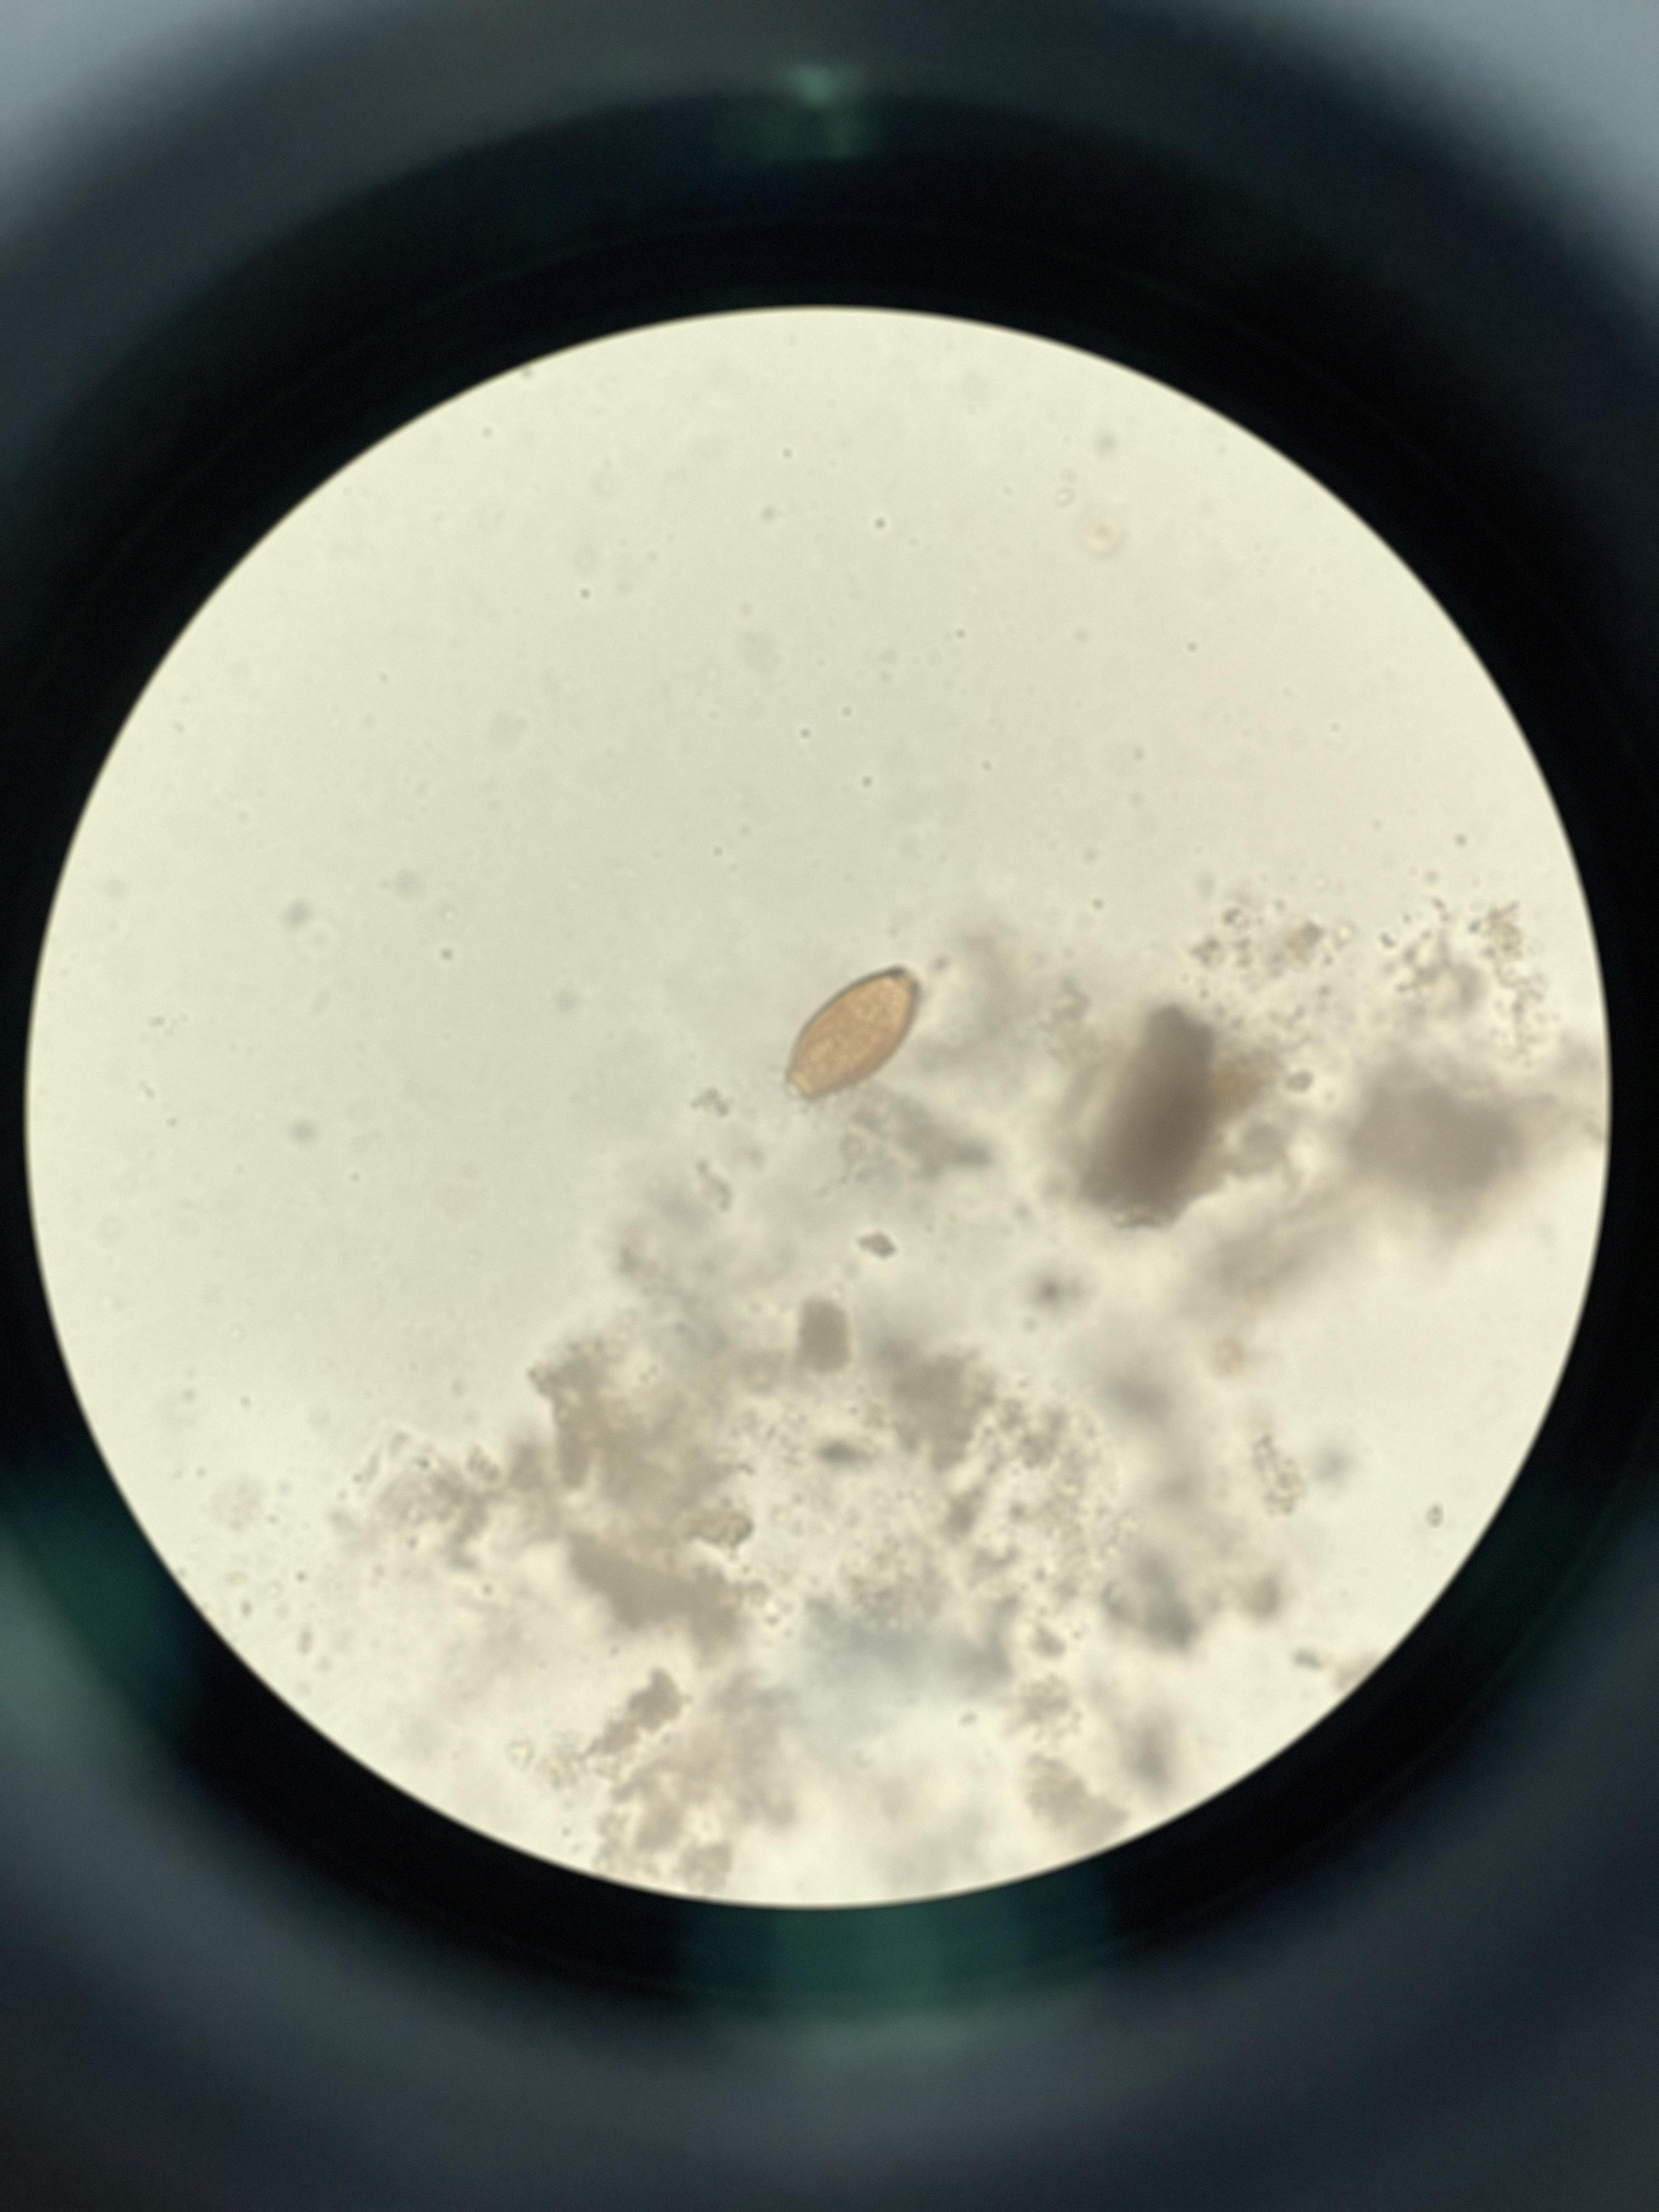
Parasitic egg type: Trichuris trichiura